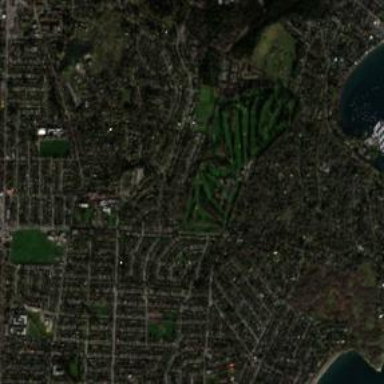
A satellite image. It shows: Golf course surrounded by greenery.